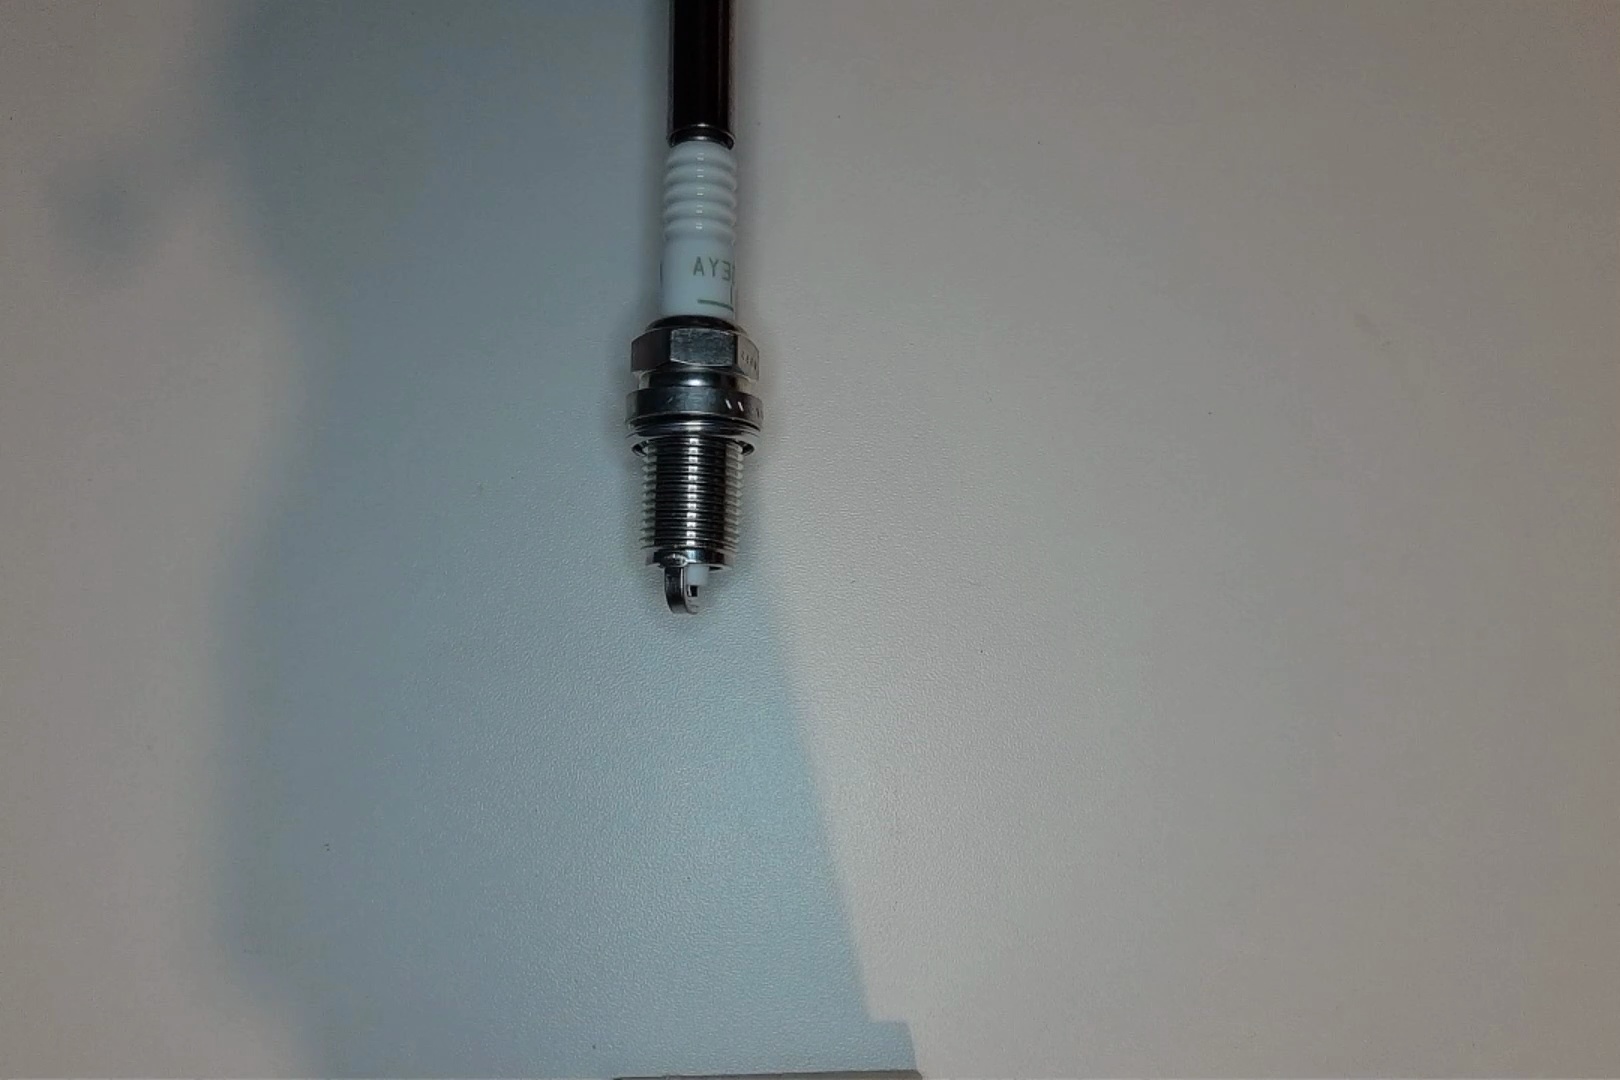
Label: no anomaly